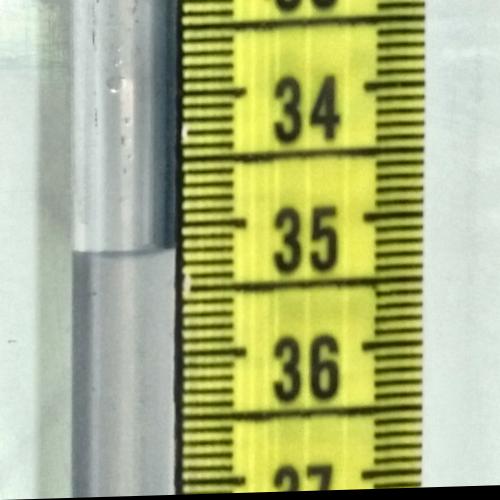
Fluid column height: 35.2 cm